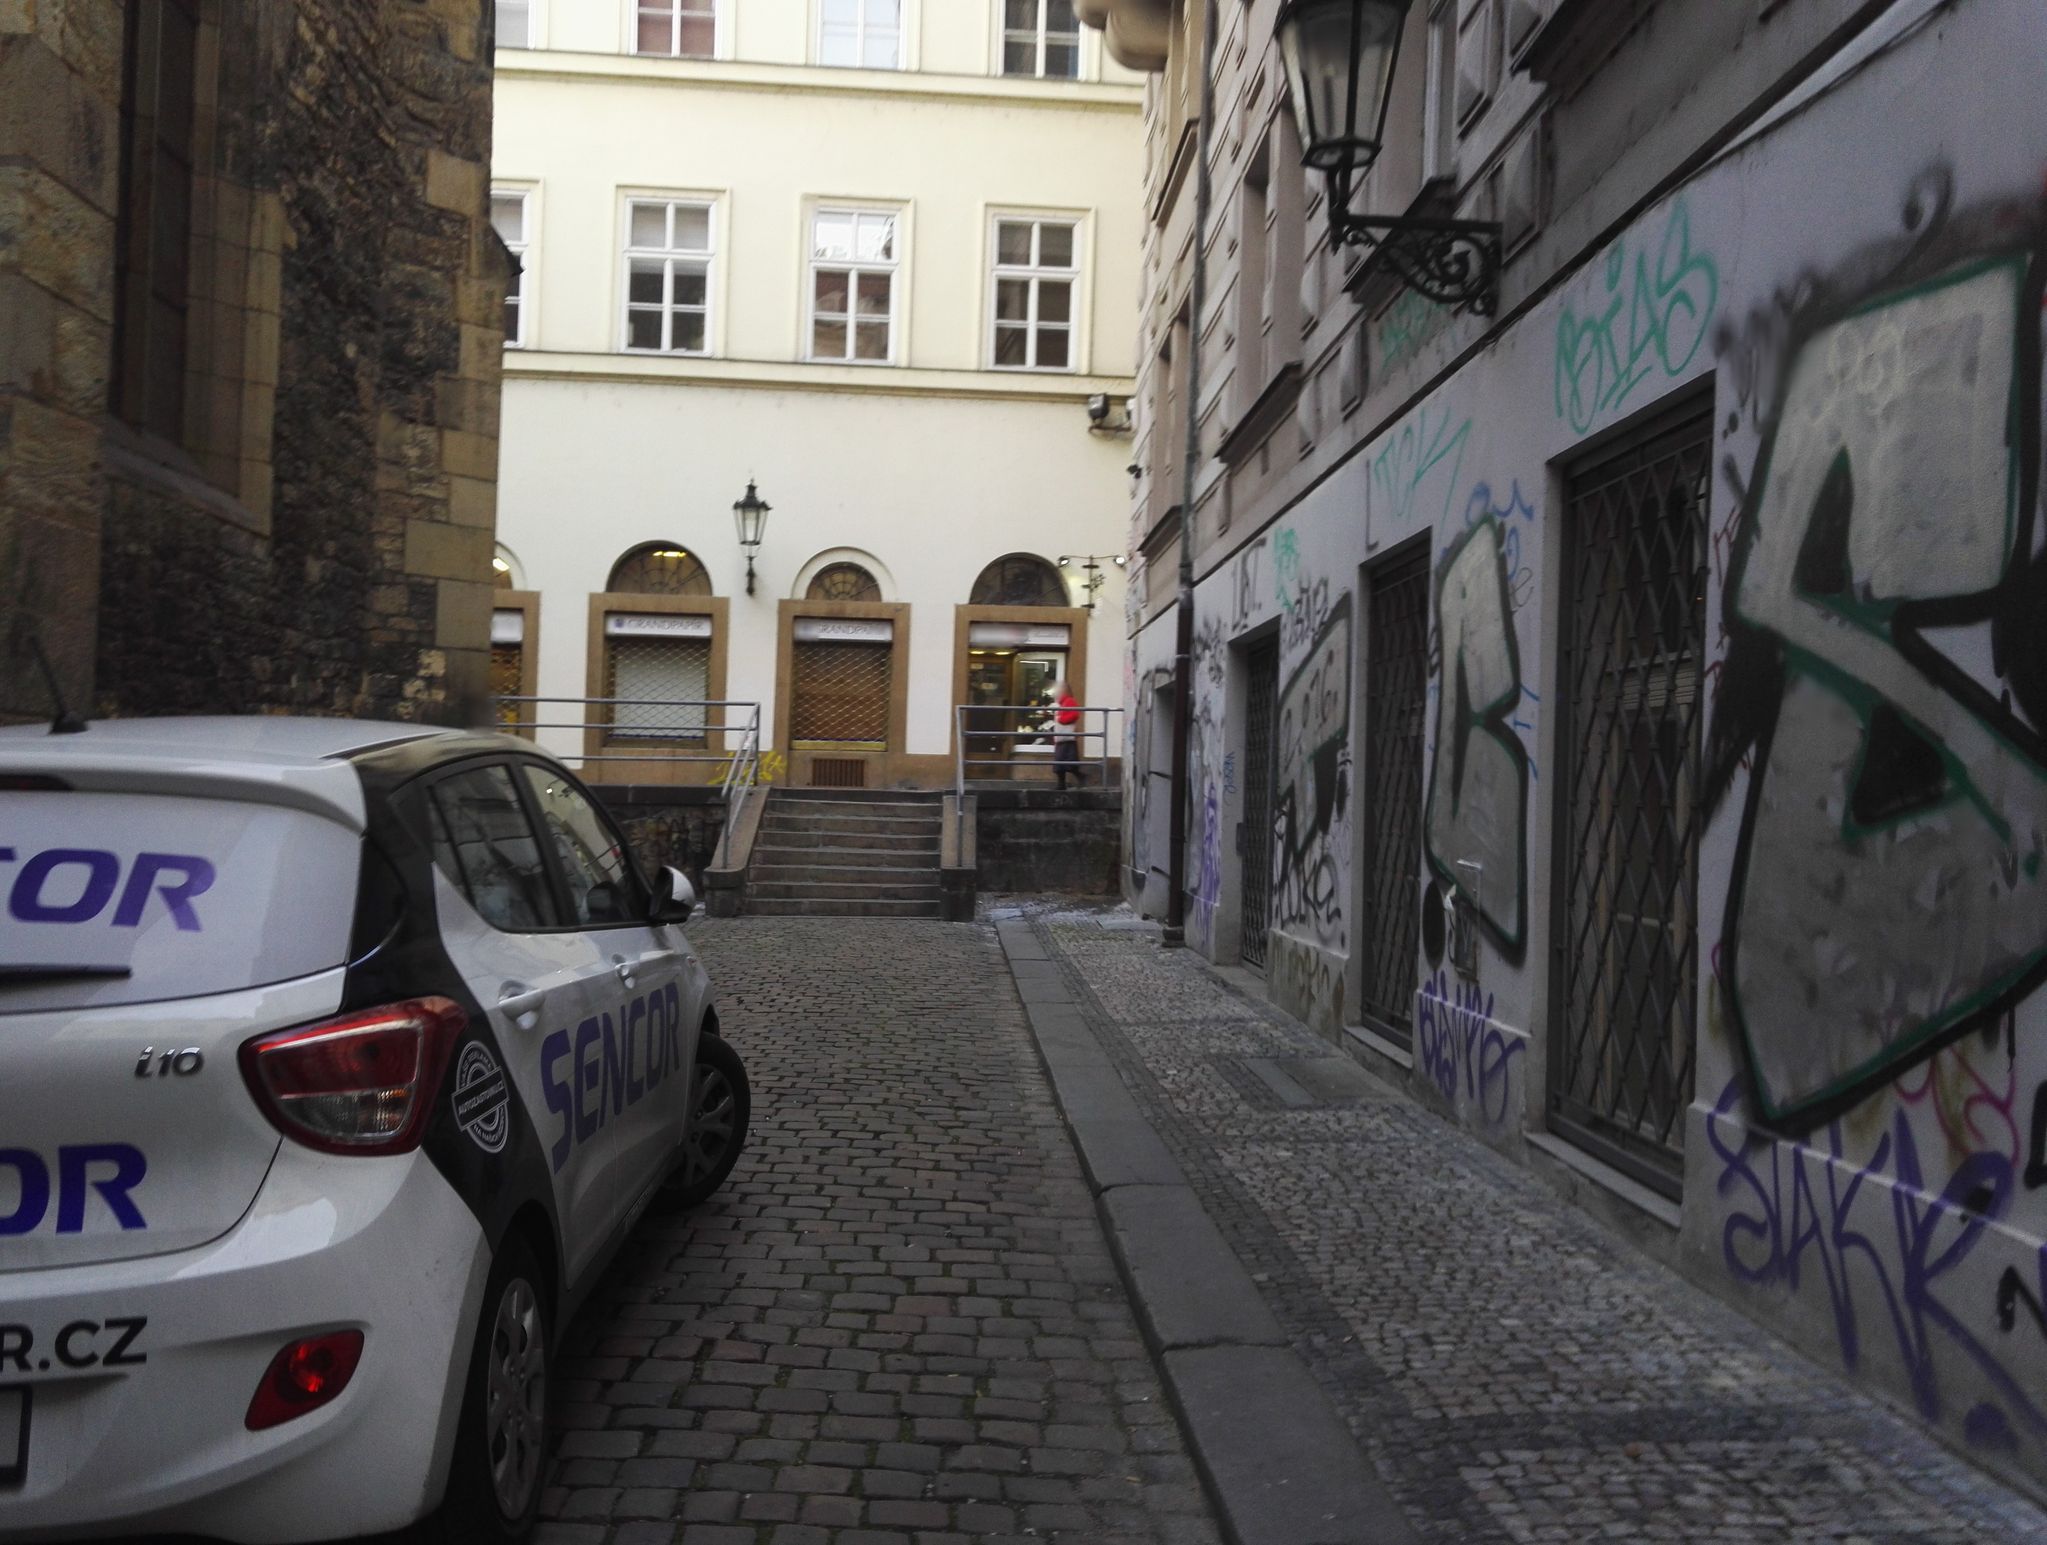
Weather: clear
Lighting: day
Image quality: good
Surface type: walking surface
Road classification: steps, living_street
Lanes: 1
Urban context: urban centre
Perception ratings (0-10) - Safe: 2.92, Lively: 7.31, Beautiful: 3.57, Boring: 4.83, Depressing: 7.47, Wealthy: 6.42